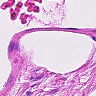
Metastatic tissue present: no